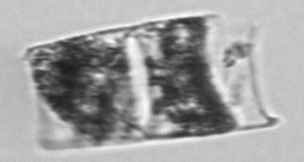
Label: Hemiaulus_membranaceus